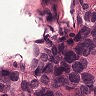
Metastatic tissue present: yes